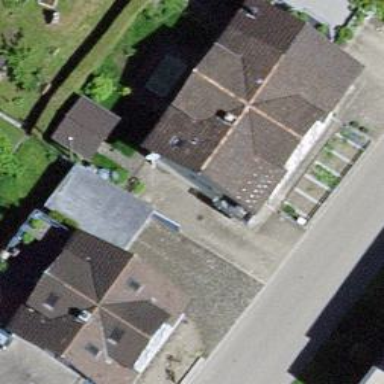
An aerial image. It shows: Simple and straightforward house.